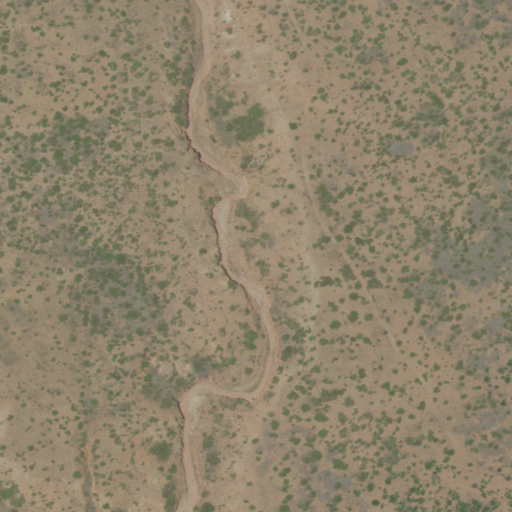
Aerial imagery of valley in New Mexico named Cottonwood Canyon containing only shrub